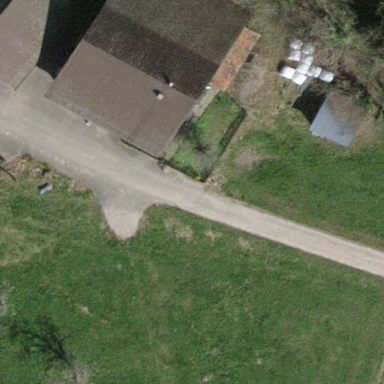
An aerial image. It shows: Farm building.